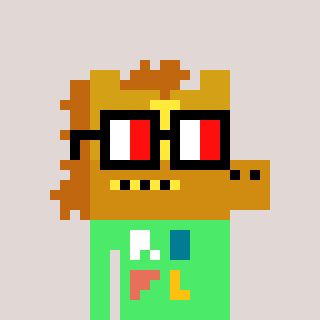
a pixel art character with square glasses with black frames and red eyes, a yellow horse-shaped head and a teal-colored body on a warm background